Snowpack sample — Loveland Pass, Silver Plume, Colorado, USA (2/11/26, 12:00 PM MST)
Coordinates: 39.663, -105.886
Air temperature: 35 °F
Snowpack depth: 82 cm
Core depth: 20 cm
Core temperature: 17.6 °F
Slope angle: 13°, slope face: 12°
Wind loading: high
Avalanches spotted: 1
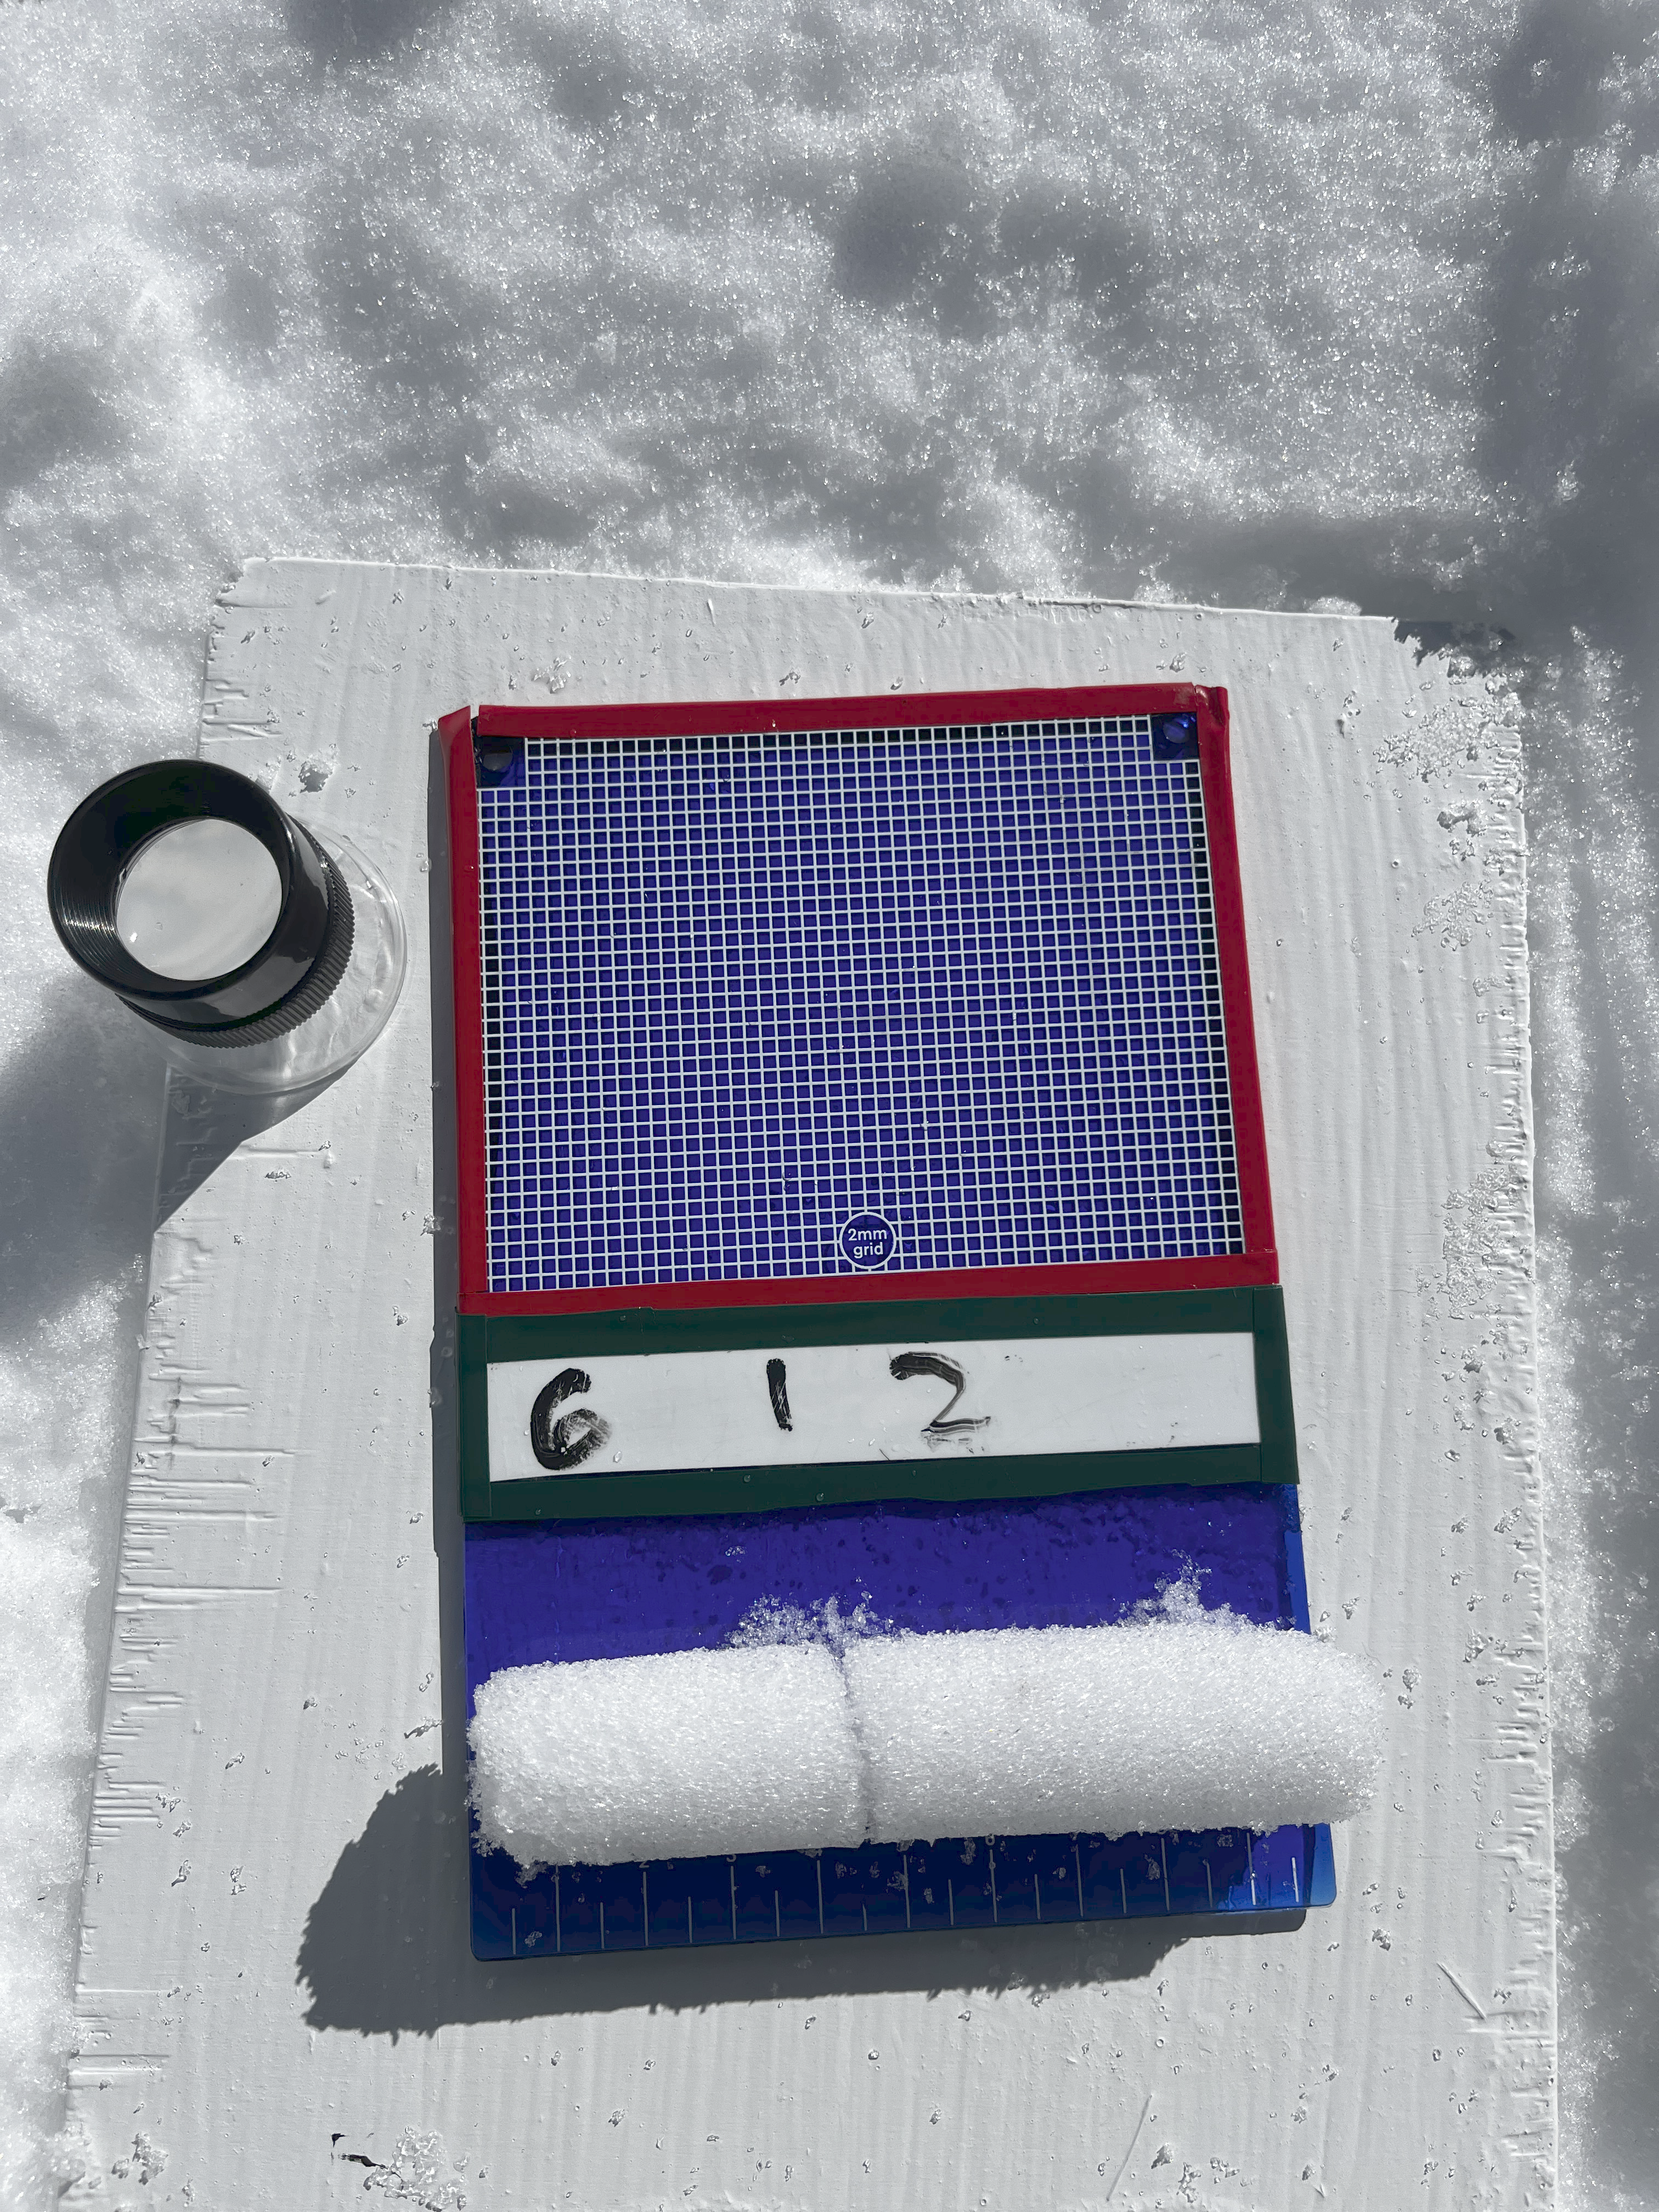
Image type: crystal_card
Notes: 1 small avalanche spotted on the north side of the bowl, lots of wind loading